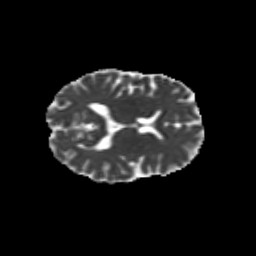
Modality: MD
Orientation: axial
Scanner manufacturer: siemens
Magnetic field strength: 3 T
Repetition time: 9.2 s
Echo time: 0.084 s